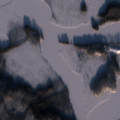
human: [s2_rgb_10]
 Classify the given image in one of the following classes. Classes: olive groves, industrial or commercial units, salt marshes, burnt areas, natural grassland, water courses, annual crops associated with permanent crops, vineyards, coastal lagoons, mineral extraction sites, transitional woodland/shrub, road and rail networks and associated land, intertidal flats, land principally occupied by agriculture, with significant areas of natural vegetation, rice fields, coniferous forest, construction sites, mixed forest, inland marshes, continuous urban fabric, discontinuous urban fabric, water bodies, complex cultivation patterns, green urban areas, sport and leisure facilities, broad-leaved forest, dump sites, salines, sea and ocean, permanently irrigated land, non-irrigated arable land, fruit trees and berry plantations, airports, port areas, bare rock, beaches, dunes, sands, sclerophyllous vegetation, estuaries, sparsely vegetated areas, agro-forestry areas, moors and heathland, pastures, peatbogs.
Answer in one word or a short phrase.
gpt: mixed forest, transitional woodland/shrub, peatbogs, water bodies